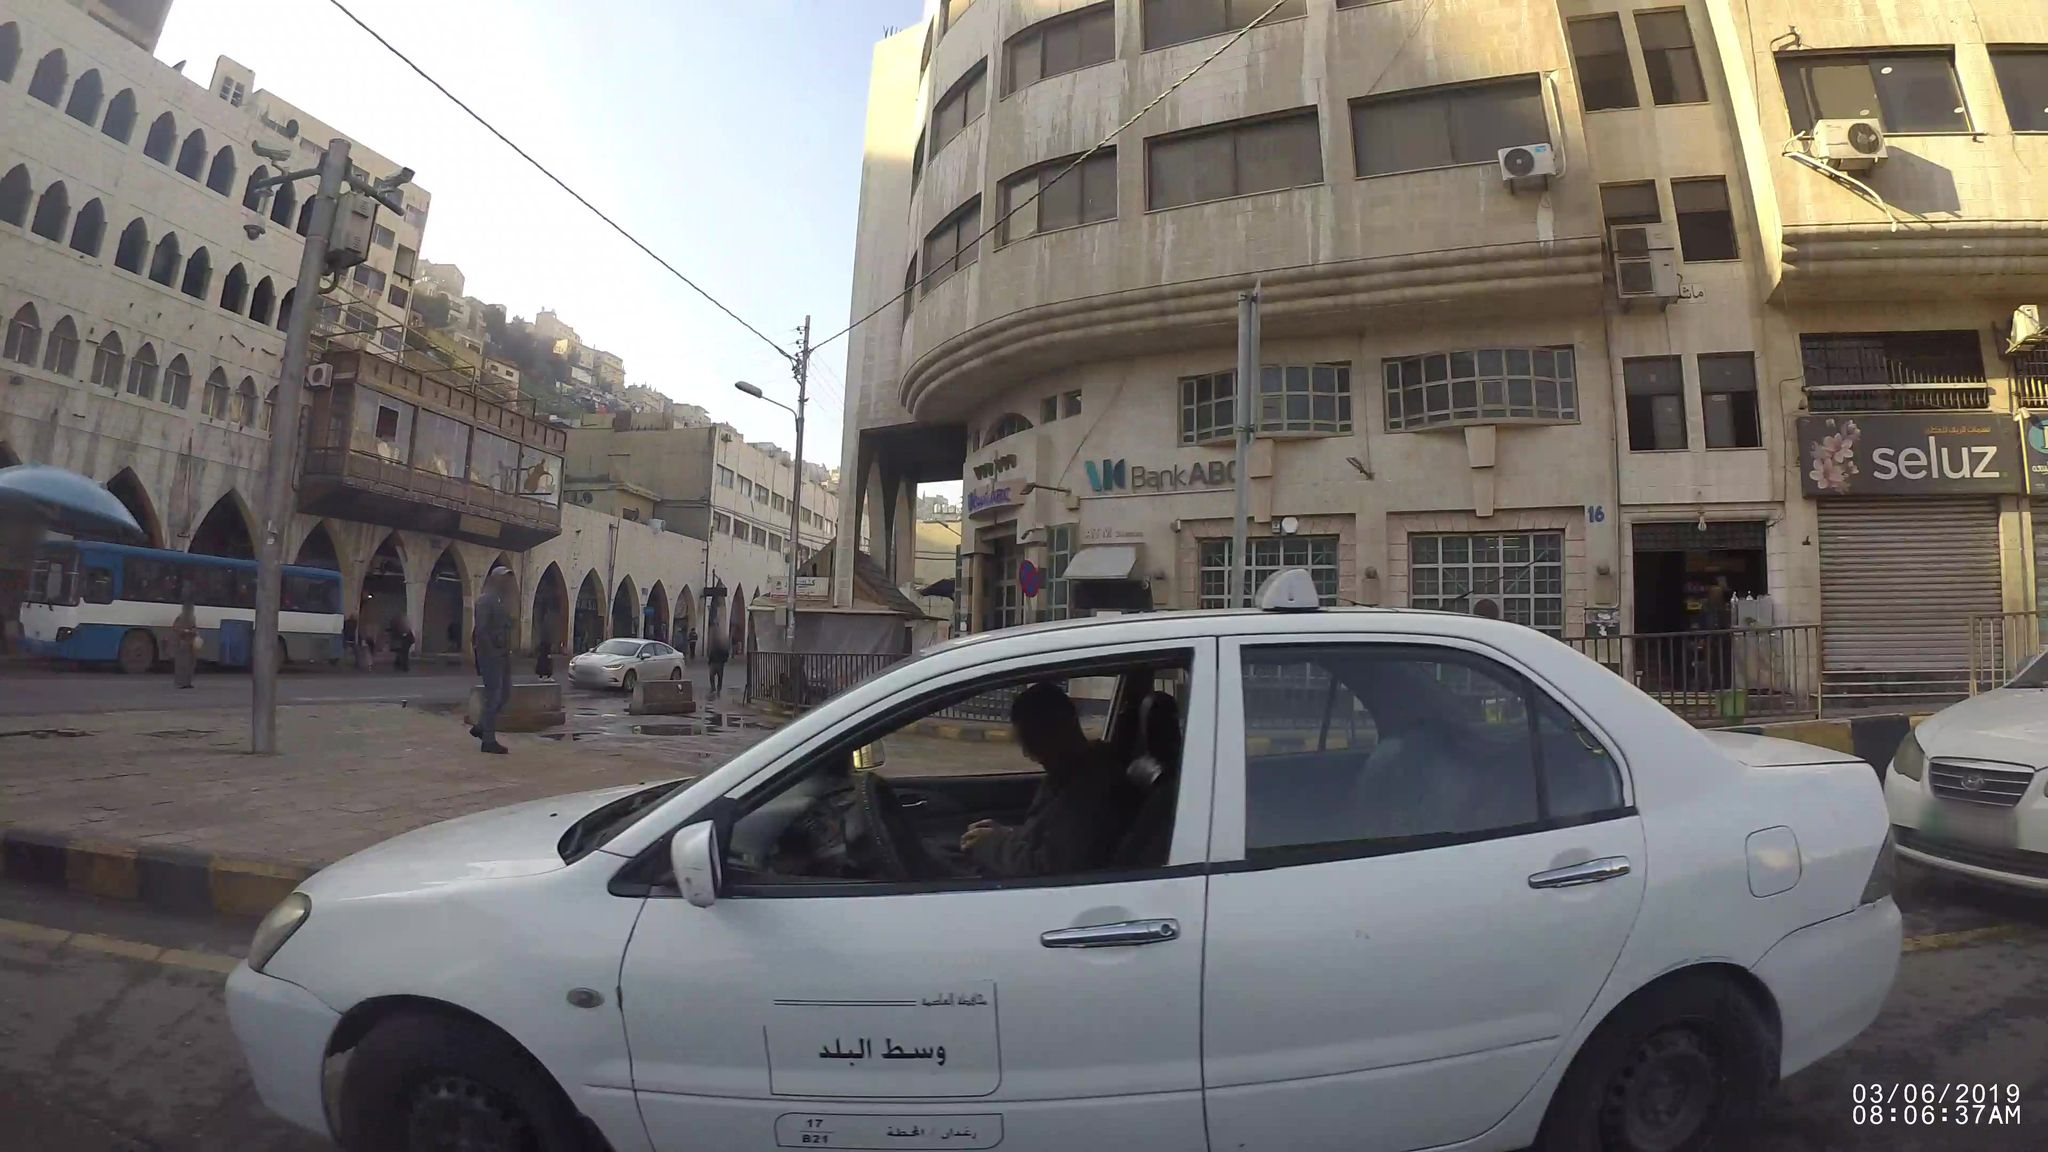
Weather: clear
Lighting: day
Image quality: good
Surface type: walking surface
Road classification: primary_link, secondary
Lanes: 2
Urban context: urban centre
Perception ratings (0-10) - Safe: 3.58, Lively: 8.22, Beautiful: 0.46, Boring: 6.45, Depressing: 4.01, Wealthy: 7.27